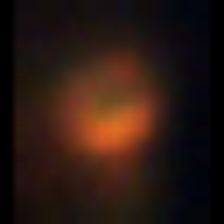
Taxon: NanoPlankton
Group: Other